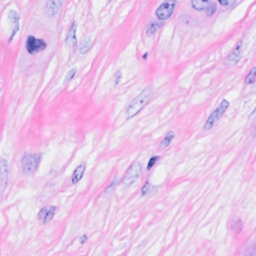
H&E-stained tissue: Breast